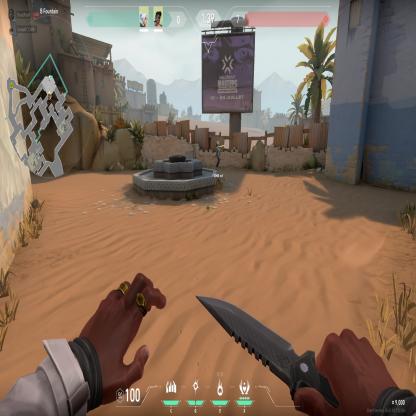
Label: teammate